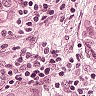
Metastatic tissue present: yes